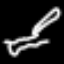
Label: pencil